Interaction volume radius: 5 \u00c5
Interaction volume height: 10 \u00c5
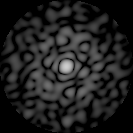
Disorder parameter: 0.7746